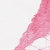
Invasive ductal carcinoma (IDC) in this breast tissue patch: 0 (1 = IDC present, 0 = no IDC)